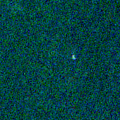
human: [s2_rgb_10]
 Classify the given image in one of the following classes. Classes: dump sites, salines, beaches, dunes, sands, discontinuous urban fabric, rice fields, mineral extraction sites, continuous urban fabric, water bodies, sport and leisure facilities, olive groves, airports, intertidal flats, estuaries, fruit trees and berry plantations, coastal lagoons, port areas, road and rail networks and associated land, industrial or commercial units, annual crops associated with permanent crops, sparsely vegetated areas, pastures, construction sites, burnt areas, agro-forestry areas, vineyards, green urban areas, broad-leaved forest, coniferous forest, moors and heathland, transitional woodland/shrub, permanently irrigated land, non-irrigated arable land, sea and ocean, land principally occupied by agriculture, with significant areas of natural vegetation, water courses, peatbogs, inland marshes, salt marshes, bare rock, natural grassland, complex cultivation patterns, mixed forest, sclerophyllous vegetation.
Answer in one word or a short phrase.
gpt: sea and ocean